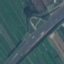
Land use / land cover: Highway